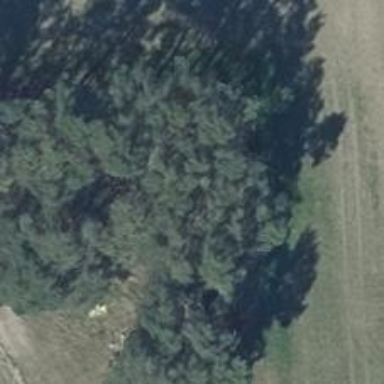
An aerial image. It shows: Deciduous broadleaved tree.